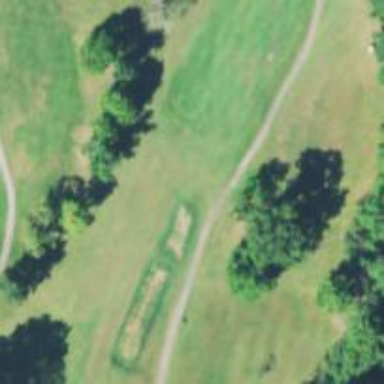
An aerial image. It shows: Golf tee on grassy land.